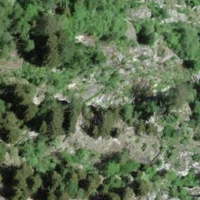
EUNIS habitat code: 23
Species observed at this site:
Argynnis paphia